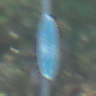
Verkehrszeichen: GetrennterRadUndGehwegRadwegRechts
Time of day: MorningAfternoon
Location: Outdoor (Nature)
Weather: Clear
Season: NotSpecified
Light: Natural